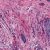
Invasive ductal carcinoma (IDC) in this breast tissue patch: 0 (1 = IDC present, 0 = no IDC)